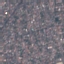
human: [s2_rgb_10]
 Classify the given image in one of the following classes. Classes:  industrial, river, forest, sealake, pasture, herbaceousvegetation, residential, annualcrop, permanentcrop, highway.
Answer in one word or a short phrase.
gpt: Residential